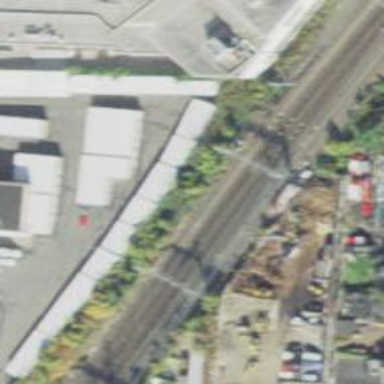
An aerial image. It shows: Railway track with contact line for electrification.